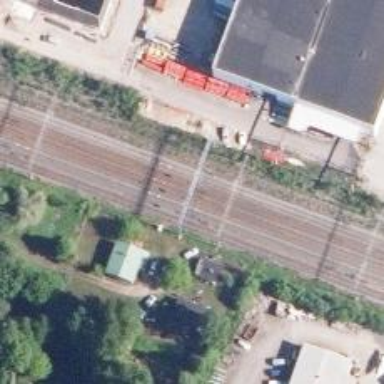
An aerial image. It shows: Railway signal.